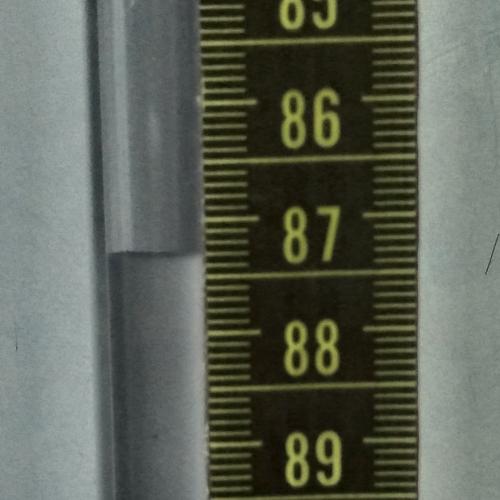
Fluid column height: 87.3 cm